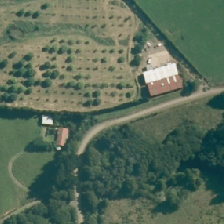
Land cover: urban_build_up